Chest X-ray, AP view. Patient: 54 years old, sex M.
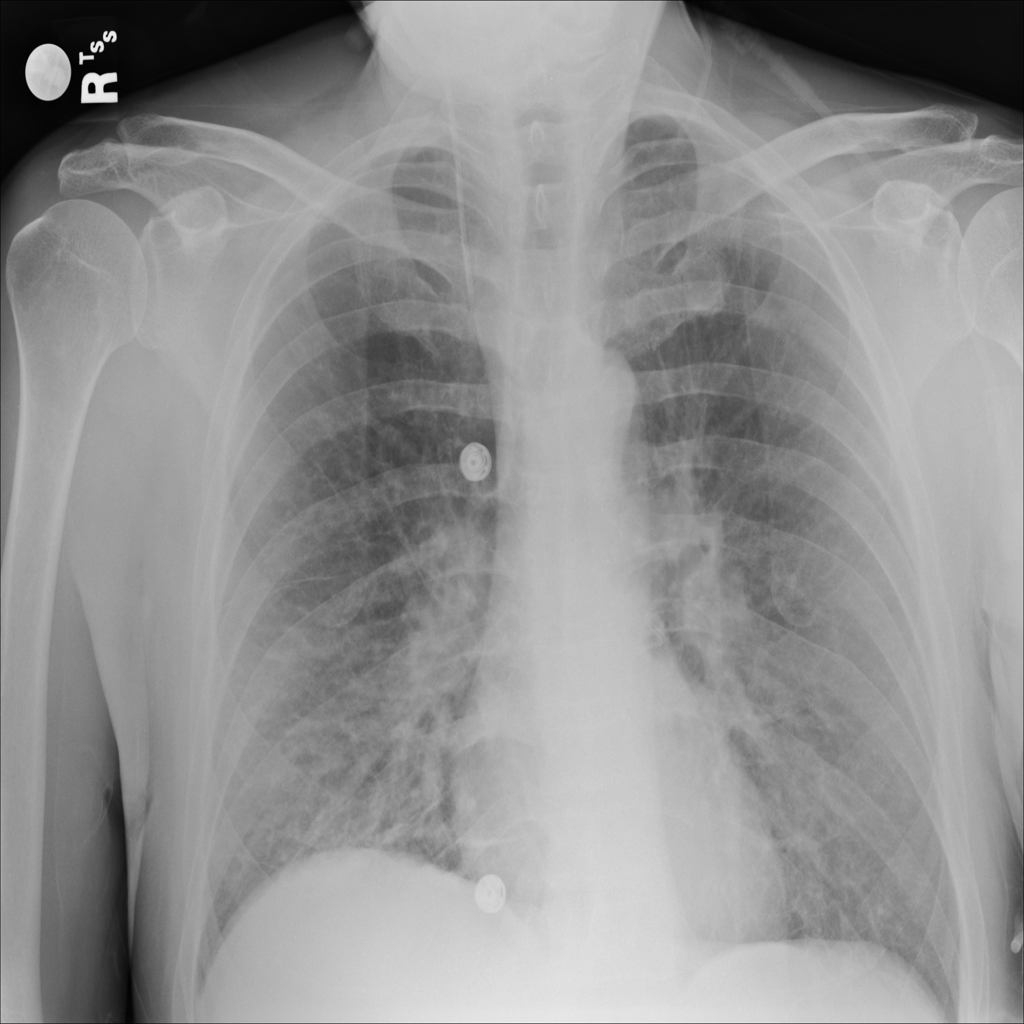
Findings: No Finding